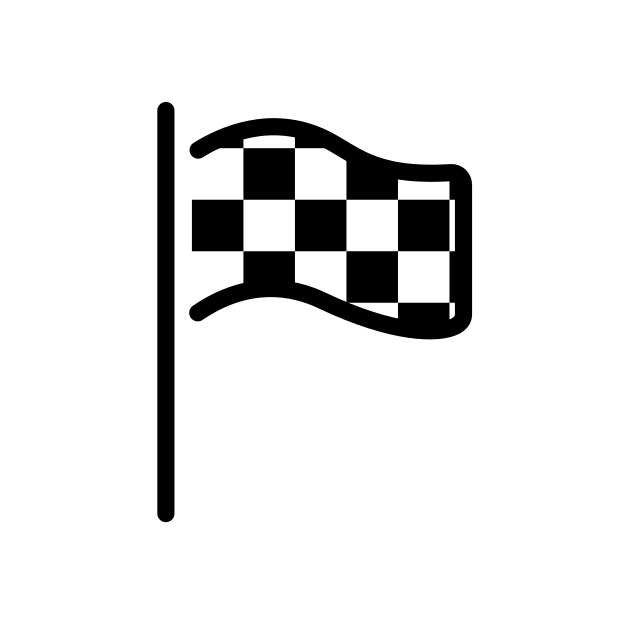
Emoji: 🏁
Name: chequered flag
Unicode: 0x1f3c1